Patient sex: M
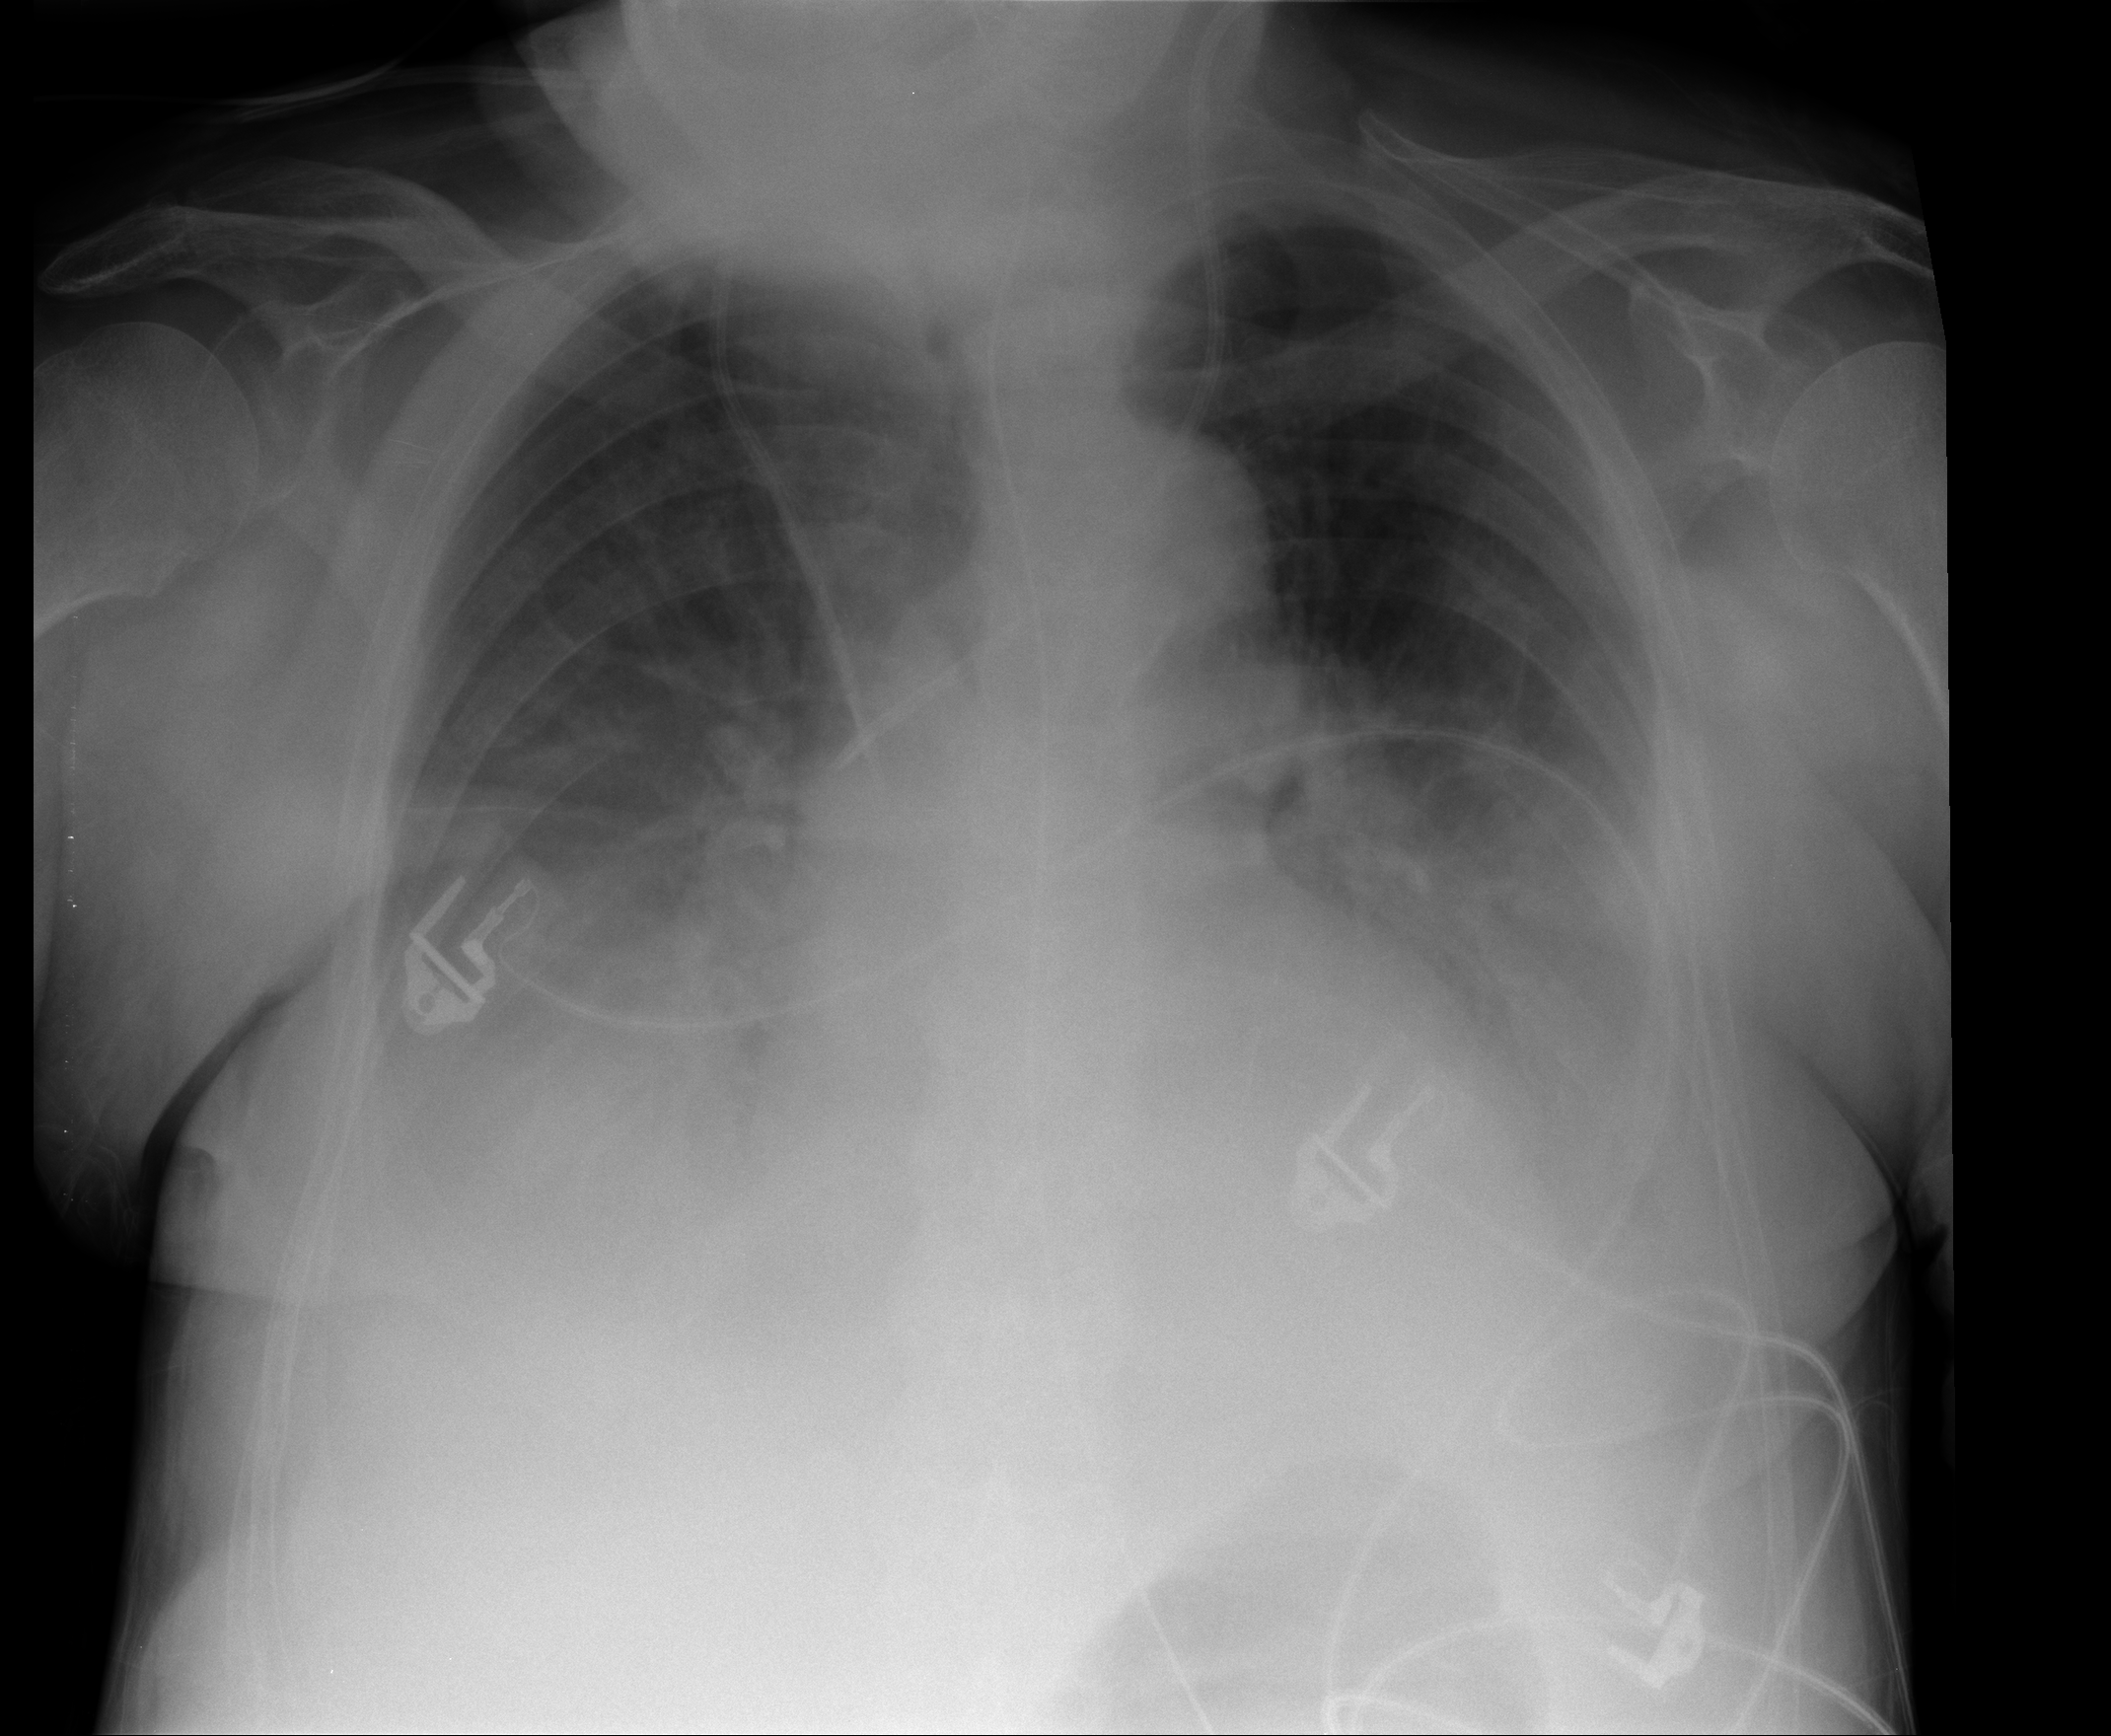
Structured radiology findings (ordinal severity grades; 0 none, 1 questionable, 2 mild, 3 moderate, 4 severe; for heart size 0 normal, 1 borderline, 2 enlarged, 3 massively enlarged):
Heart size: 2
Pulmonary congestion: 2
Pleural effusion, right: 3
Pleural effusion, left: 3
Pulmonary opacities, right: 0
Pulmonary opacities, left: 0
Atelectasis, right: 3
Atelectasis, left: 3